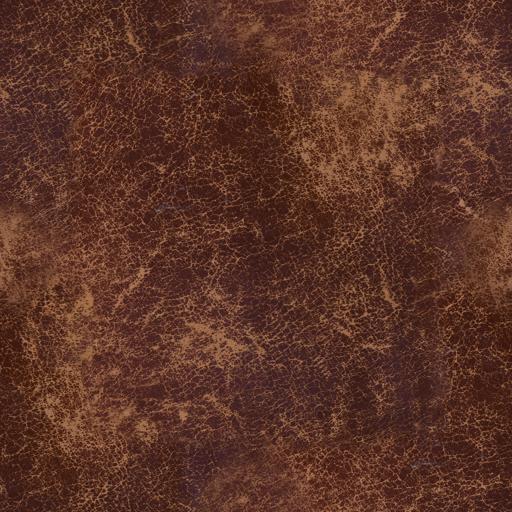
Tags: brown leather